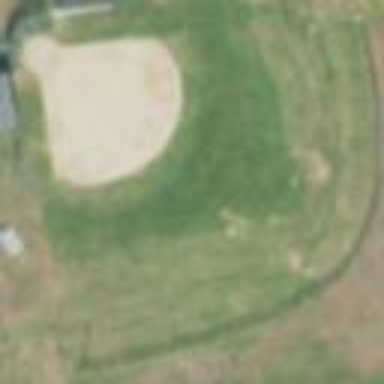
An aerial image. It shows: Baseball pitch for leisure land activities.